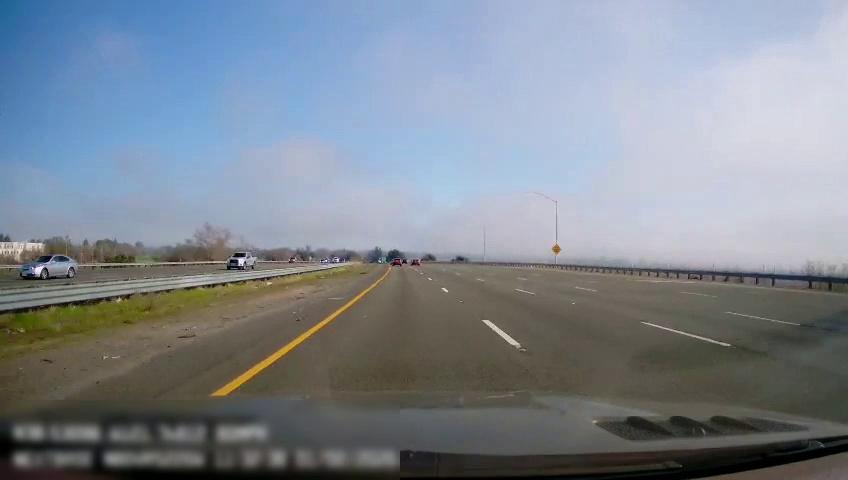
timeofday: Day
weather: Sunny
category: Drivable Space
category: Drivable Space
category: Vehicles | Truck
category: Vehicles | Car
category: Lanes | Current Lane
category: Lanes | Current Lane
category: Lanes | Alternate Lane
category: Lanes | Alternate Lane
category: Lanes | Alternate Lane
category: Traffic | Signs